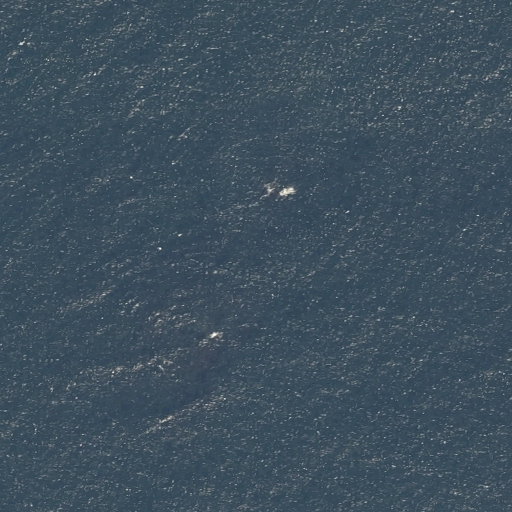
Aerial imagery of bar in Maine named Midway Rocks containing only open water